Interaction volume radius: 5 \u00c5
Interaction volume height: 15 \u00c5
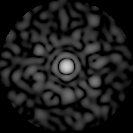
Disorder parameter: 0.8164